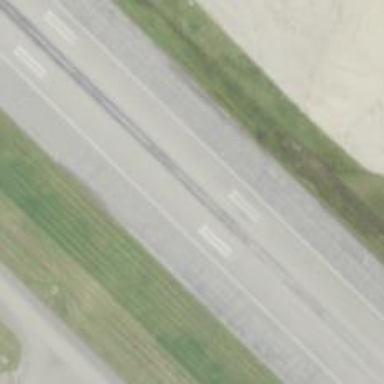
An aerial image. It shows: Image of taxiway at airport.